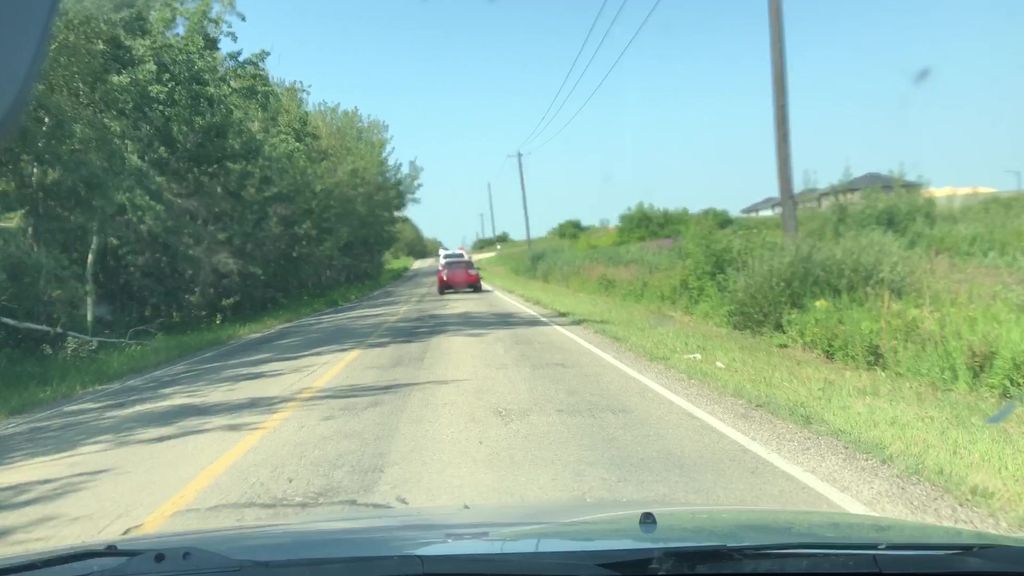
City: edmonton